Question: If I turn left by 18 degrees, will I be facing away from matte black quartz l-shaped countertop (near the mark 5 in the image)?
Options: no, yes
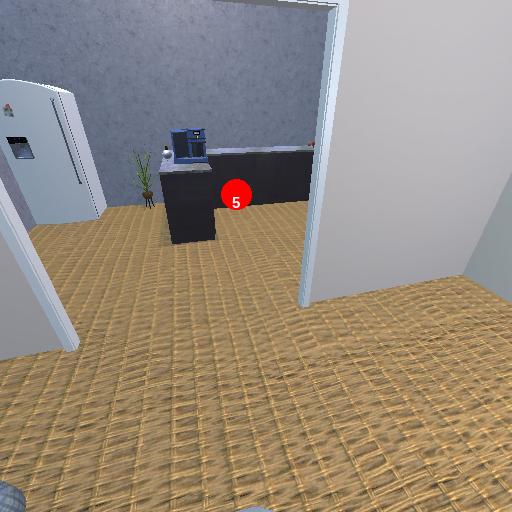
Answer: no